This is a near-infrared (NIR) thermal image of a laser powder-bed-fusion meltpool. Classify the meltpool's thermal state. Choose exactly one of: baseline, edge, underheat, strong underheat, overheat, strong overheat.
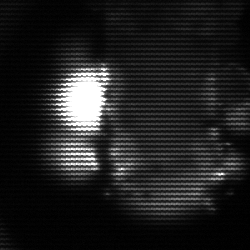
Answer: strong underheat